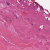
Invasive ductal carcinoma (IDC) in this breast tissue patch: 0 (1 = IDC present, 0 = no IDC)